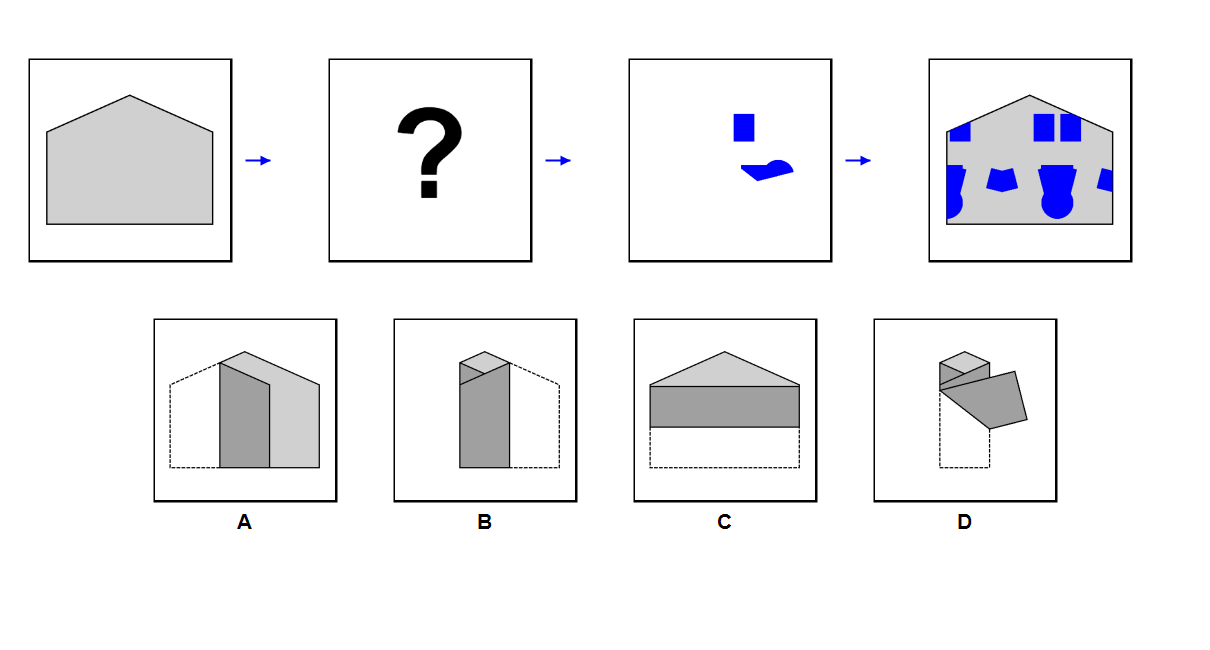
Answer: C